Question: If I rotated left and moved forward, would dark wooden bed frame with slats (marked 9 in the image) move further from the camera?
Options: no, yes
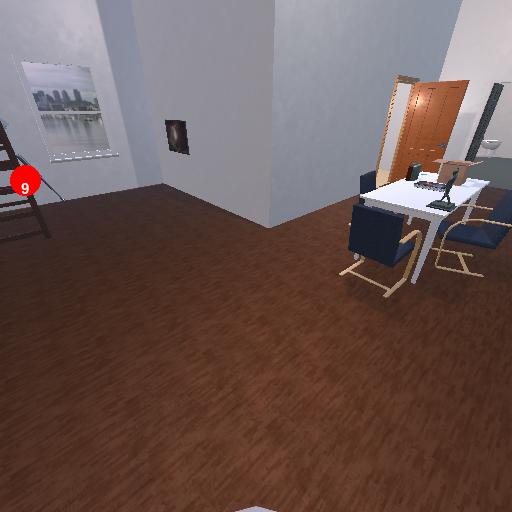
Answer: no